Question: I have this code:
'''
$(document).ready(function() {
var mddlrole = $('<%=ddlrole.ClientID %>');
$.ajax({
type: "POST",
url: "ReportBasic.aspx/getroledata",
data: '{}',
contentType: "application/json;",
dataType: "json",
success: function(response) {
debugger;
alert(response.d);
$(response.d.toString()).find('Table').each(function() {
var OptionValue = $(this).find('RoleID').text();
var OptionText = $(this).find('Name').text();
alert(OptionValue);
var option = $("<option>" + OptionText + "</option>");
option.attr("value", OptionValue);
mddlrole.append(option);
});
}
});
});
'''

When I alert 'response.d' I check if the data is successfully coming from server, but when I alert 'OptionValue' it is coming as Blank.
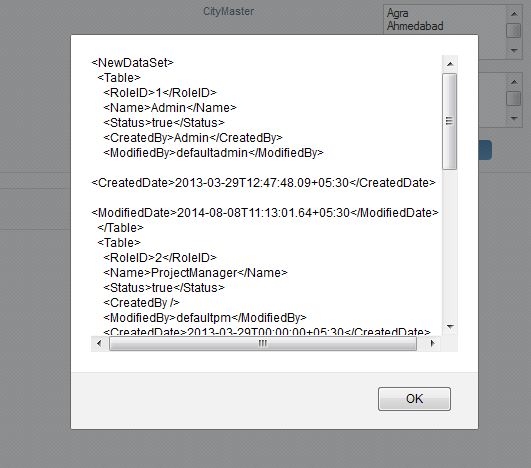
Answer: You are working with xml, so you should change 'contentType' to 'text/xml' from your ajax call and change xml managament callback to something like this
'''
xmlDoc = $.parseXML( response.d.toString()),
$xml = $( xmlDoc )
$xml.find('Table').each(function() {
var OptionValue = $(this).find('RoleID').text();
var OptionText = $(this).find('Name').text();
var option = new Option(OptionText,OptionValue);
$(option).html(OptionText);
mddlrole.append(option);
});
'''